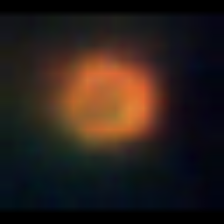
Taxon: NanoPlankton
Group: Other